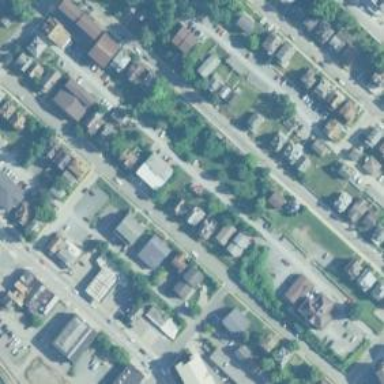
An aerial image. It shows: Neighborhood.